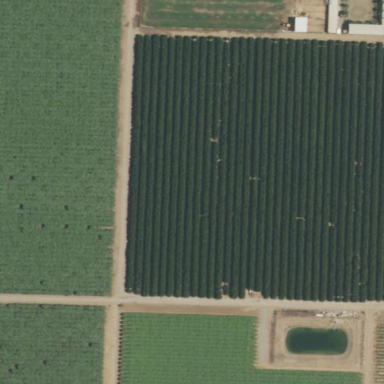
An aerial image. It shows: Orange orchard with rows of orange trees.